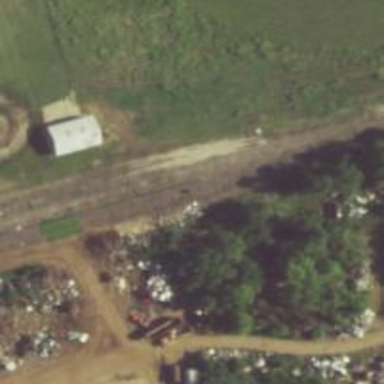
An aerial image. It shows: Disused railway.